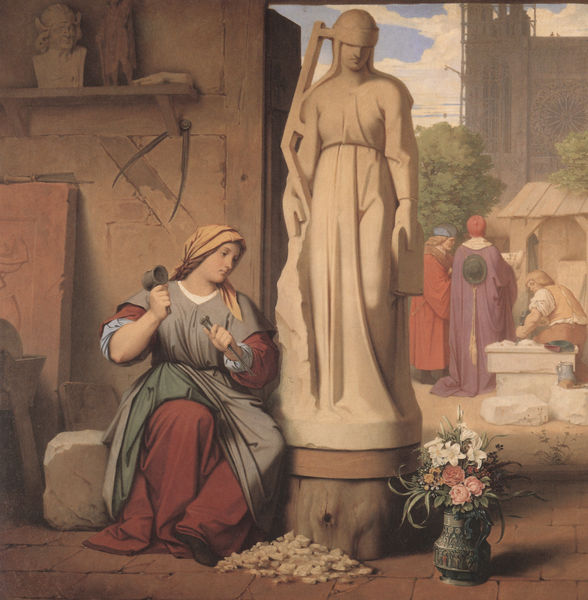
Titel: Sabina von Steinbach
Künstler: Moritz von Schwind
Standort: Berlin
Institution: Alte Nationalgalerie
Schlagwörter: baum, blau, gemälde, gestein, himmel, kopf, mann, nackt, schatten, wolken, grün, menschen, sitzen, stadt, blume, blumen, braun, frau, grau, hintergrund, holz, hut, kleid, licht, marmor, männer, paris, raum, vordergrund, weiss, blüte, blüten, gebäude, gürtel, haus, rot, tuch, beige, malerei, regal, wand, arm, augen, gesicht, sockel, stehen, stein, steine, ärmel, bildnis, portrait, öl, stamm, hütte, kirche, figur, gewand, mantel, händler, klassizismus, gotik, arbeit, genre, stock, krug, skulptur, statue, vase, deutschland, relief, schürze, blumenvase, lehm, hof, idylle, markt, platz, romantik, lehnen, bischof, weiblich, woman, kopftuch, zopf, atelier, strauss, deutsch, socken, bildhauerei, plastik, plinthe, steinmetz, nazarener, blumenstrauss, gefäß, rundfenster, torso, brett, allegorie, kunst, künstlerin, göttin, kathedrale, handwerk, spähne, werkstatt, werkzeug, hammer, griechisch, priester, historismus, marktplatz, brocken, bei der arbeit, gips, athene, bau, maromor, baumstumpf, sculpture, schnitzen, käufer, scherben, justitia, bildhauer, bord, fensterrose, radfenster, synagoge, abfall, köln, bauhütte, zirkel, hauen, selbstdarstellung, overbeck, skluptur, meissel, cornelius, schöpfung, schlägel, ecclesia, sculptor, bildhauerin, strassburg, knüpfel, meisel, stechbeitel, dombau, dombauhütte, fohr, pygmaleon, 19. jahrhundert, synagoga, sculpting, bauhof, umhang gewand, holzreste